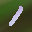
Label: 1